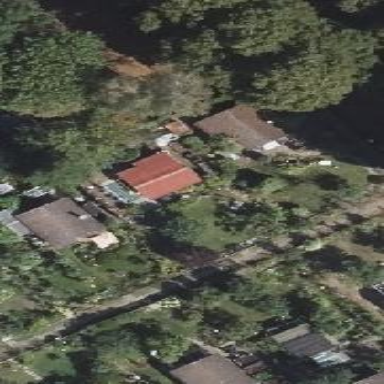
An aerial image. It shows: Plot in the allotments.